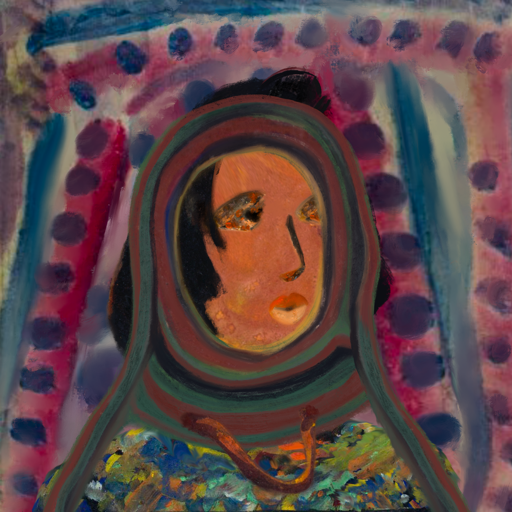
Background: HillGirl, Head And Neck Side: Mother_And_Son_Son, Face Side: Gypsy_Queen, Bust: An_Impression, Hair Side: Mosgoul, Head Accessory: After_Raid_Scarf, Second Necklace: Comrade, Necklace: Blank, Baby: Blank